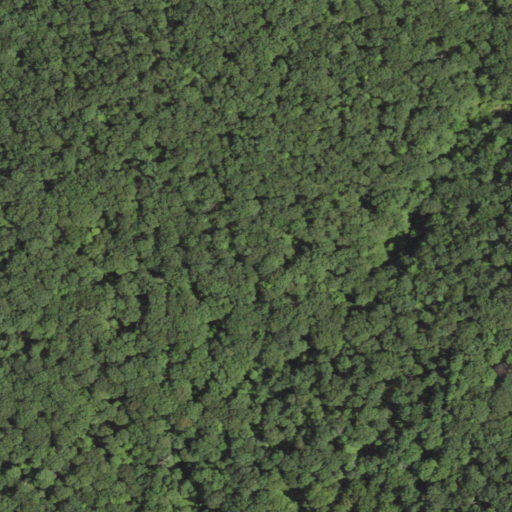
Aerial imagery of ridge(s) in New York named Bushy Ridge containing only deciduous forest